Identify the alterations between these two images.
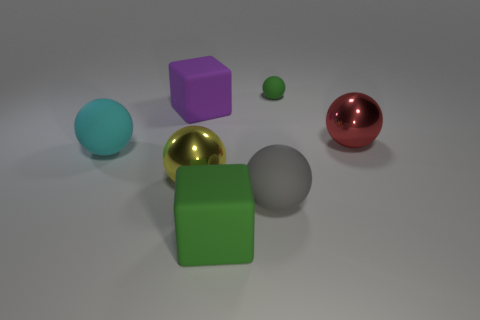
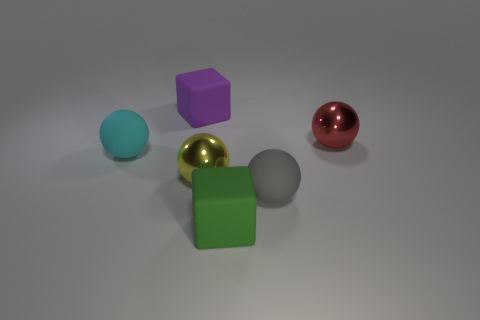
the tiny sphere is gone
the tiny green sphere is no longer there
the green ball is gone
the small green thing is gone
the small green rubber ball that is behind the red sphere is no longer there
the small green rubber sphere that is behind the cyan matte object is missing